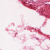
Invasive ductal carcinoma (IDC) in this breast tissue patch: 0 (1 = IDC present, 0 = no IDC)